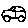
Label: car